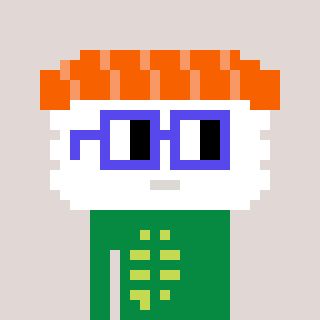
a pixel art character with square blue glasses, a nigiri-shaped head and a green-colored body on a warm background